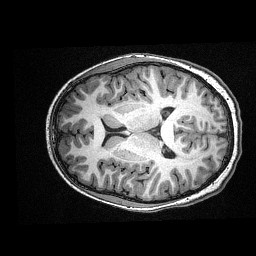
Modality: T1w
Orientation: axial
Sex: female
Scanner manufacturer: siemens
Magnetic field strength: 3 T
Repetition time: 2.3 s
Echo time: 0.00336 s